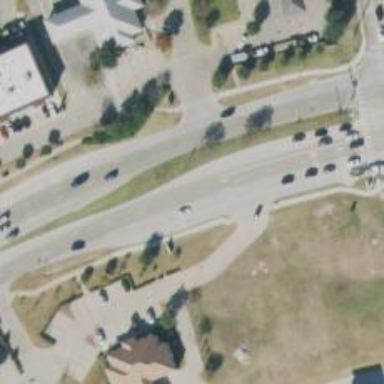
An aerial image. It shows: Secondary road.